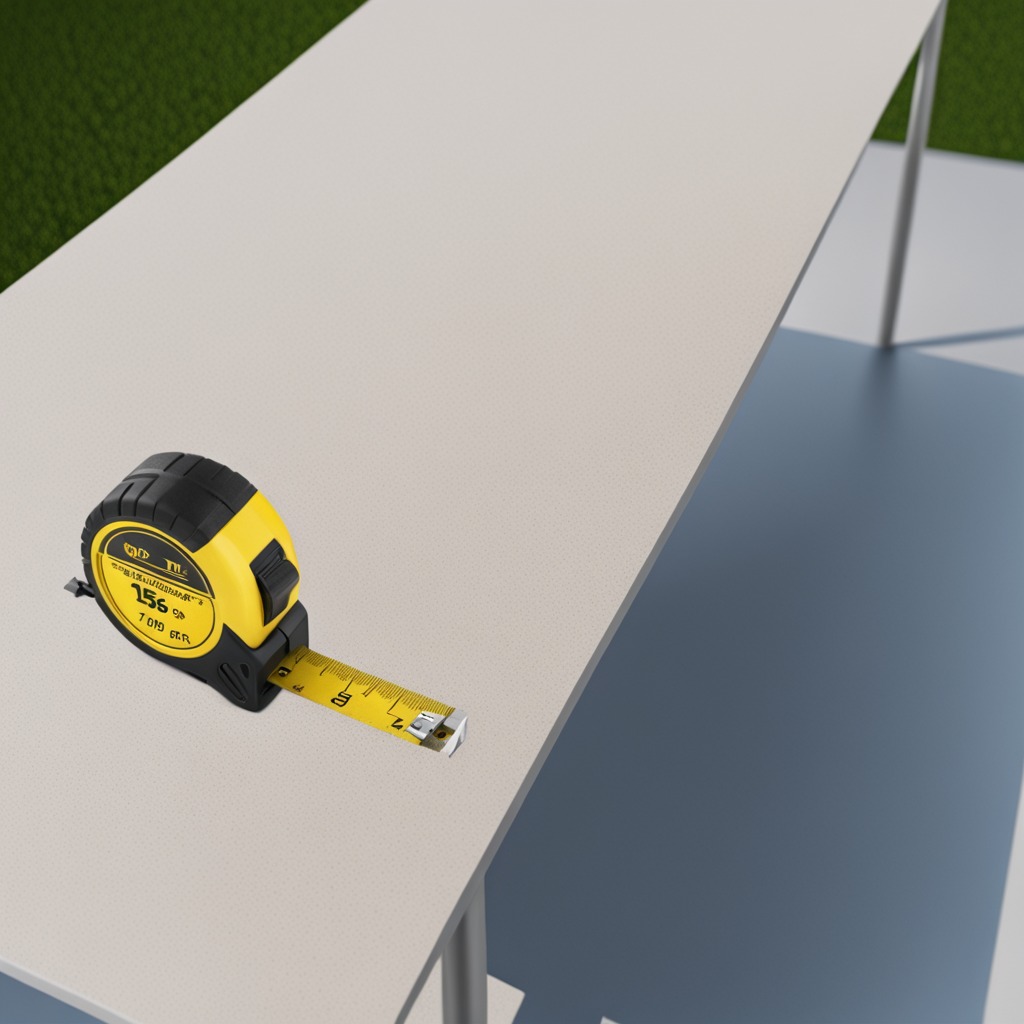
A measuring tape lies on the clean utility table in a temporary outdoor tool station.